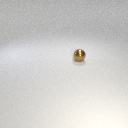
small brown metal sphere